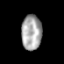
Tissue: prostate
Cell type: Endothelial cells
Senescence score: 0.2489
Nuclear area (px): 692
Mean DAPI intensity: 168.441